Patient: sex M, age 62
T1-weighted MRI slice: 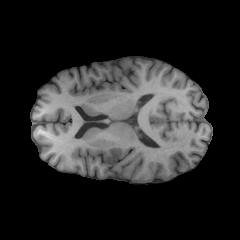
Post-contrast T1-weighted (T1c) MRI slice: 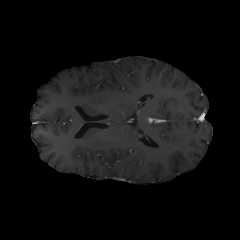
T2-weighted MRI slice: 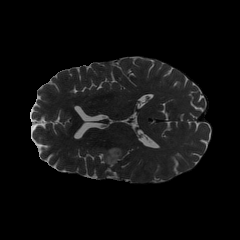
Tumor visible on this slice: yes
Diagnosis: Glioblastoma, IDH-wildtype
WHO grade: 4